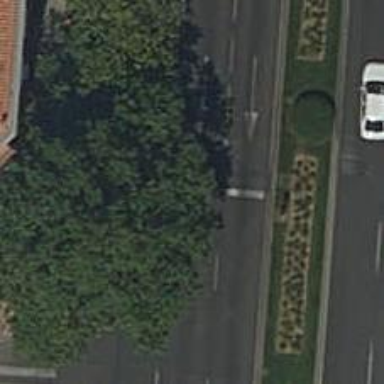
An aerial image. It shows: Road with traffic signals.